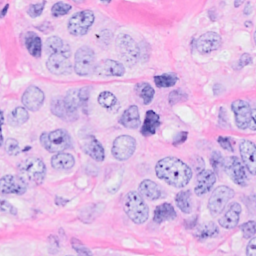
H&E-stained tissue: Breast